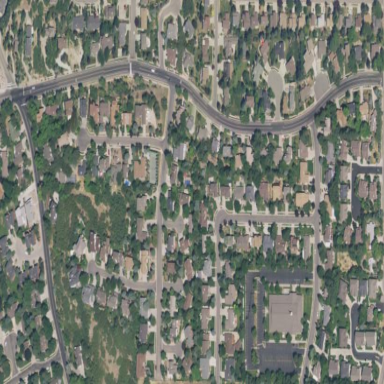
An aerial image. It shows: Neighborhood.